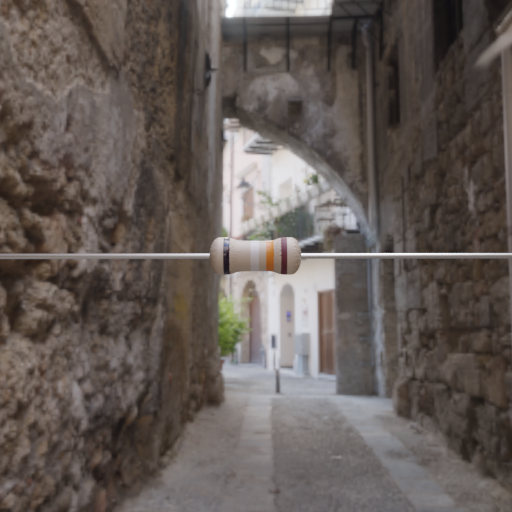
Resistor colour bands (in order): black, white, orange, brown